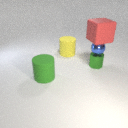
large yellow rubber cylinder to the right of large green rubber cylinder